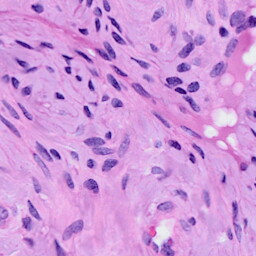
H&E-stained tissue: Cervix